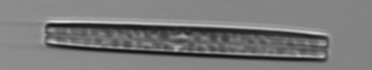
Label: pennate_Thalassionema